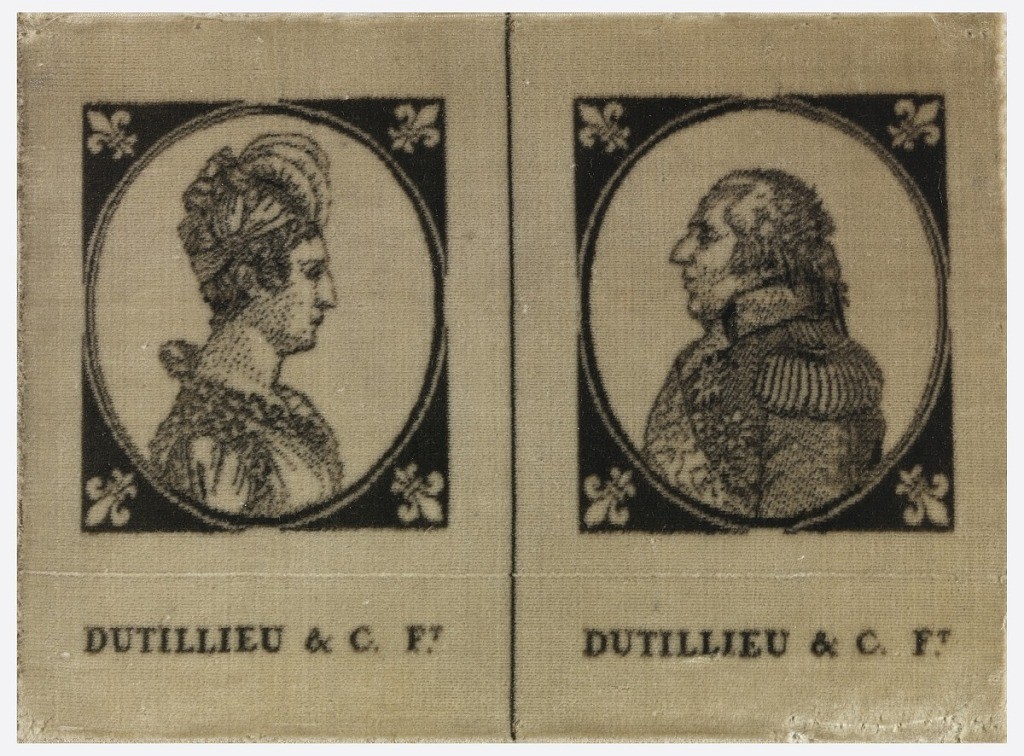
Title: Textile
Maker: Dutillieu & Cie, French
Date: early 19th century
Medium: silk Technique: double-faced cloth with supplementary warp pile (velvet) cut on face, uncut on reverse, warp-printed
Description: Two profile portraits, each in an oval frame with a fleur-de-lys in each corner. Woman in a turban with fathers, man in powdered wig and military uniform.